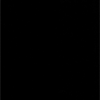
Label: dusty